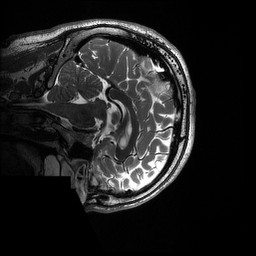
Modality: T2w
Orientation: sagittal
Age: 23
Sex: male